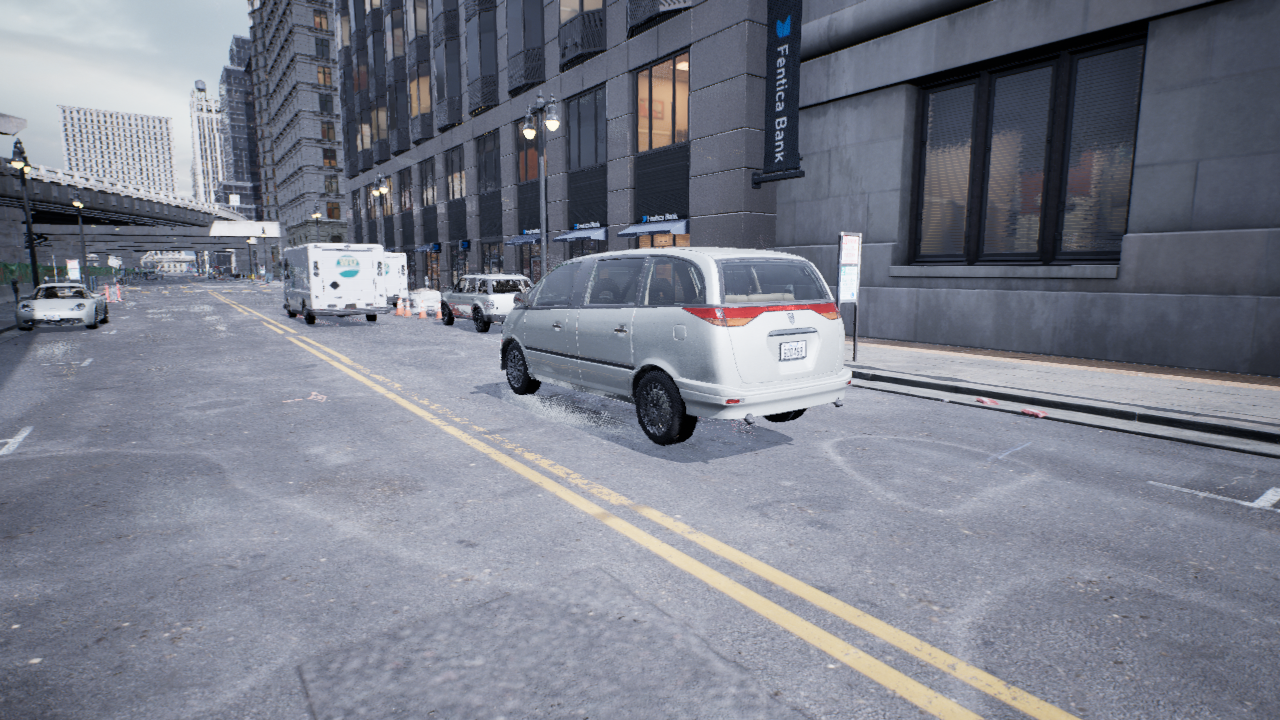
Venue: downtown
Lighting: overcast
Vehicle rig: minivan